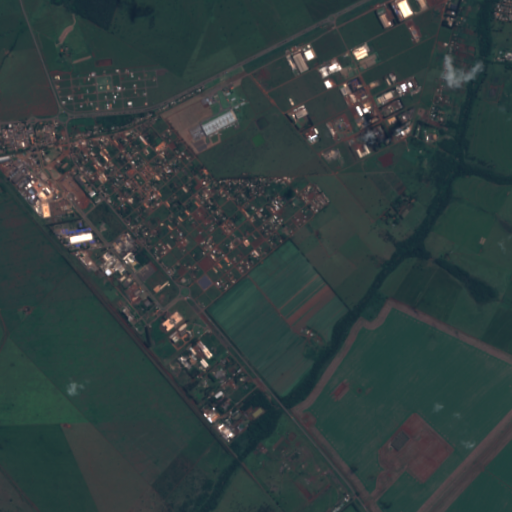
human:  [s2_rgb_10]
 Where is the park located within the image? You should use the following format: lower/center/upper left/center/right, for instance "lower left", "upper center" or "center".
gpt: The park is located in the upper left of the image.
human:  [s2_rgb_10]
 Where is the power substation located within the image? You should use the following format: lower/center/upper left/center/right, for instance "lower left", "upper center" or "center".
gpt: The power substation is located in the center left of the image.
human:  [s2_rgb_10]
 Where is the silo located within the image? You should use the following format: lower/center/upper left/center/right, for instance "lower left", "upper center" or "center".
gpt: The silo is located in the upper center of the image.
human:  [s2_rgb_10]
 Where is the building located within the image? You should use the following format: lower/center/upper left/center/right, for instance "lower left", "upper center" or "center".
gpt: There is no building in the image.